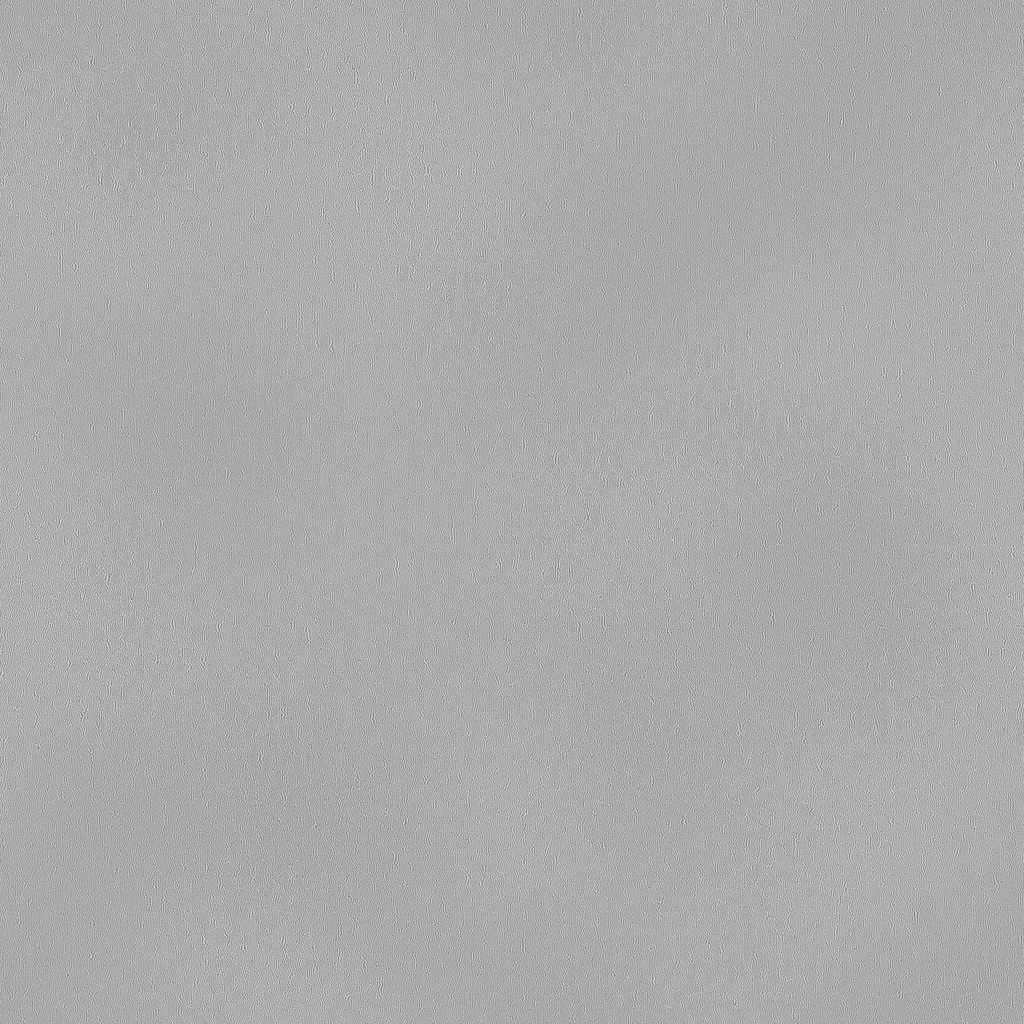
Texture map type: Displacement